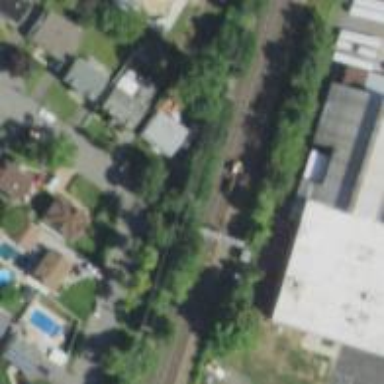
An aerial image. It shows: Outdoor signal box located near the railway.